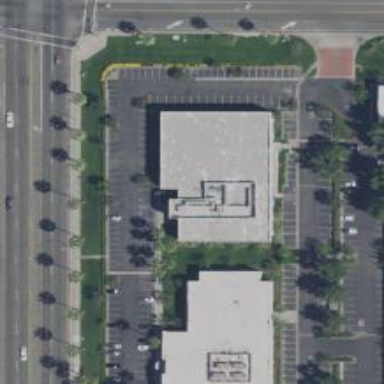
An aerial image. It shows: Parking space is available.